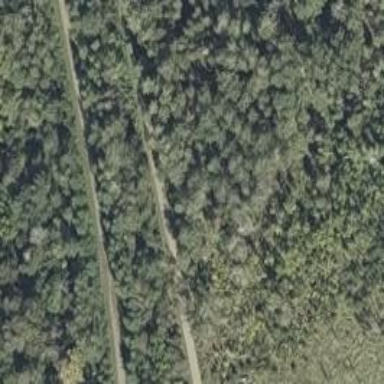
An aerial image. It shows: Abandoned railway path.